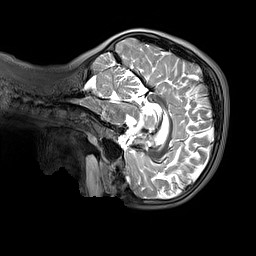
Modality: T2w
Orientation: sagittal
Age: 9
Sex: female
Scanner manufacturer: siemens
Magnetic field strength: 3 T
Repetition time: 3.2 s
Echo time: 0.408 s